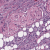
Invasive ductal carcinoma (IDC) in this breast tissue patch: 1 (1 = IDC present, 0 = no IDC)